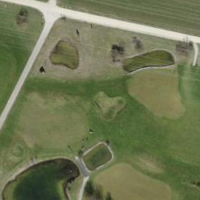
EUNIS habitat code: 53
Species observed at this site:
Salvia pratensis